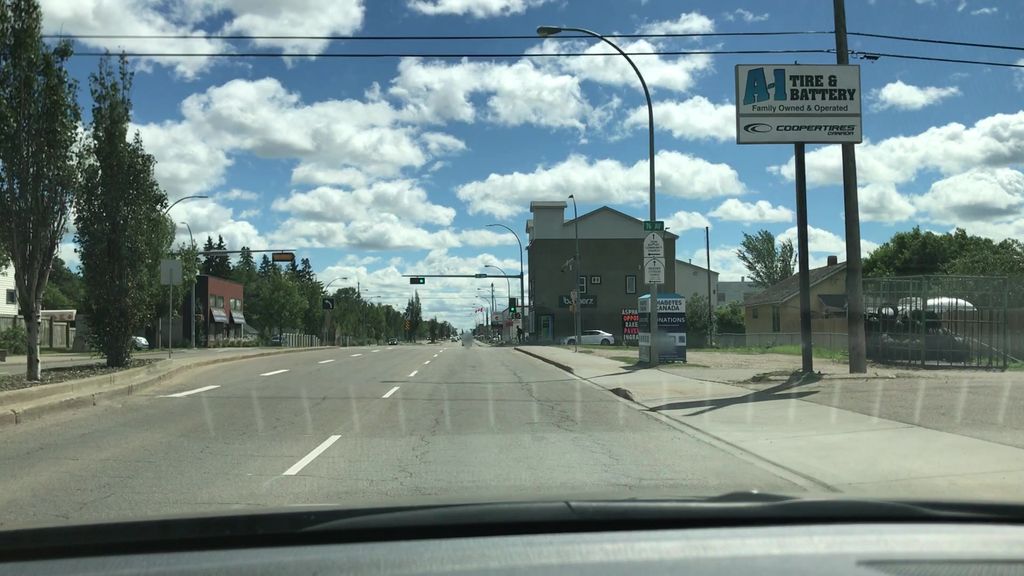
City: edmonton